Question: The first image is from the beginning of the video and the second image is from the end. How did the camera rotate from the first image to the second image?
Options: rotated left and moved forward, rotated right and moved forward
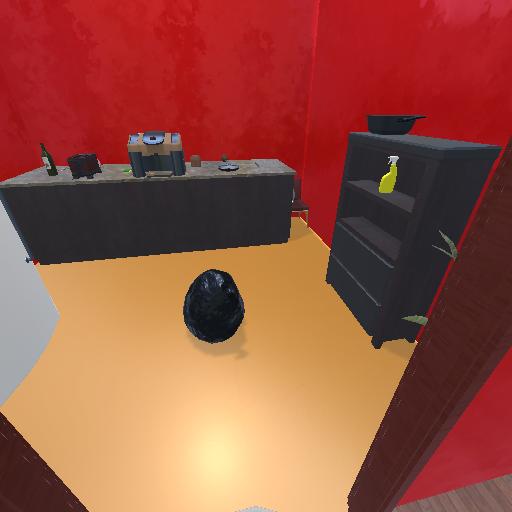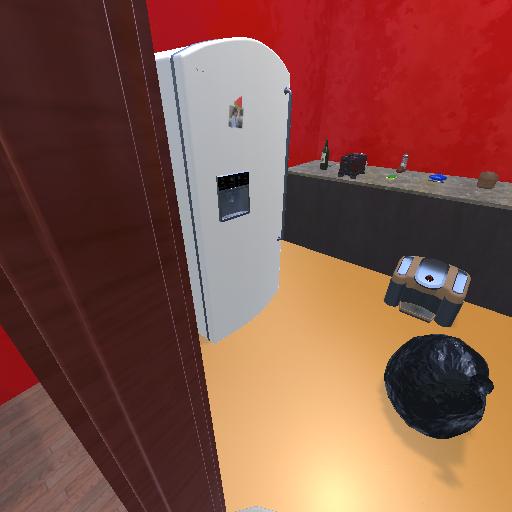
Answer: rotated left and moved forward